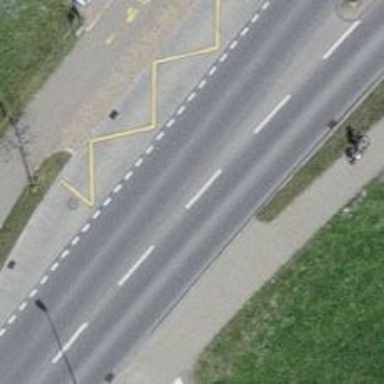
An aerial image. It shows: Bus stop with designated stop position for public transport.